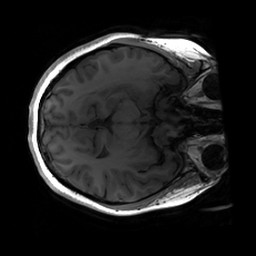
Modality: T1w
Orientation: axial
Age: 19
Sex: female